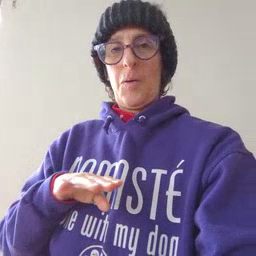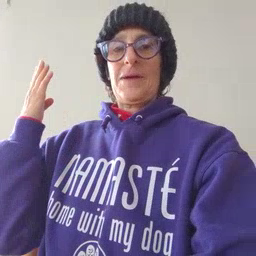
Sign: open